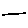
Label: line